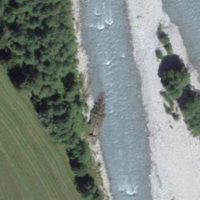
EUNIS habitat code: 15
Species observed at this site:
Dryas octopetala